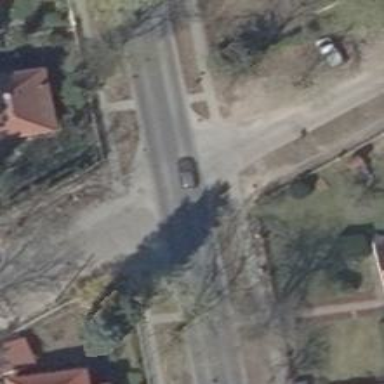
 with parking on the left side. The surface of both sidewalks is dirt."